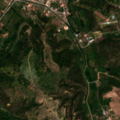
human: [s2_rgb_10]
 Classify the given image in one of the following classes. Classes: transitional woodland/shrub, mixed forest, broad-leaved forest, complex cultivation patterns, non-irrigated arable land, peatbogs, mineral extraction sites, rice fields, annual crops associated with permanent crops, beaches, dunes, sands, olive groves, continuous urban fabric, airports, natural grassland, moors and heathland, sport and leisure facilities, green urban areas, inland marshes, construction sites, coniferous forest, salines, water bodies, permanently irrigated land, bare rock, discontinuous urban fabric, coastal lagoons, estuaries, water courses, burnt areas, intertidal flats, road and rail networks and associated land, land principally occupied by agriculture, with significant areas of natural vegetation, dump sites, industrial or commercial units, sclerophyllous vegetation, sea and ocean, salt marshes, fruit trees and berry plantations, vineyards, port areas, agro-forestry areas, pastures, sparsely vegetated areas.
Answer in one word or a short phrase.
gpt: permanently irrigated land, complex cultivation patterns, land principally occupied by agriculture, with significant areas of natural vegetation, mixed forest, transitional woodland/shrub